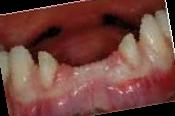
Condition: hypodontia